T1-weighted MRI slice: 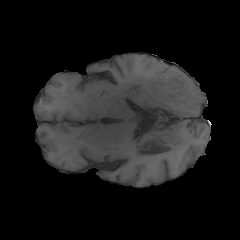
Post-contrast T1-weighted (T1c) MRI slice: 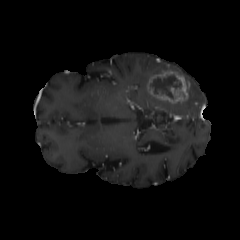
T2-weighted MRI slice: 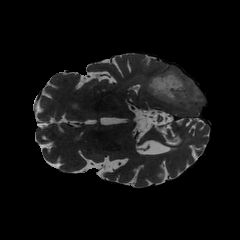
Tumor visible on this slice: yes